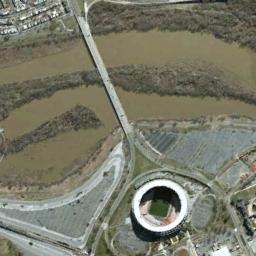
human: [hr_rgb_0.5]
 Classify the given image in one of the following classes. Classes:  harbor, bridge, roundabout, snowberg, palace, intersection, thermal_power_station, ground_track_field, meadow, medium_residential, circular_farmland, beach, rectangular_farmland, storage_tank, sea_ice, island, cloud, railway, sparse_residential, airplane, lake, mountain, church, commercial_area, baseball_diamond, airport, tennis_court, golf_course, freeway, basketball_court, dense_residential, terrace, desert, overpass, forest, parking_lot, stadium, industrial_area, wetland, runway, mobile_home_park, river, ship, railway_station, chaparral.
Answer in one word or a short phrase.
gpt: stadium